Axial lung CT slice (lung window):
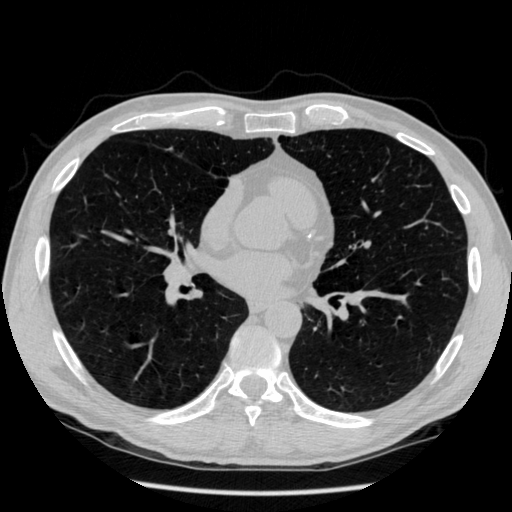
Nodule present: no